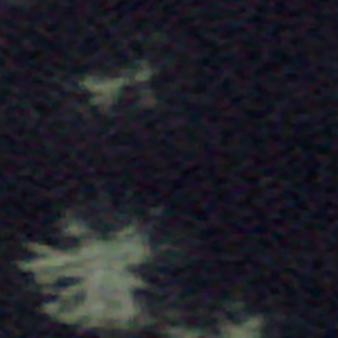
Label: other